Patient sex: M
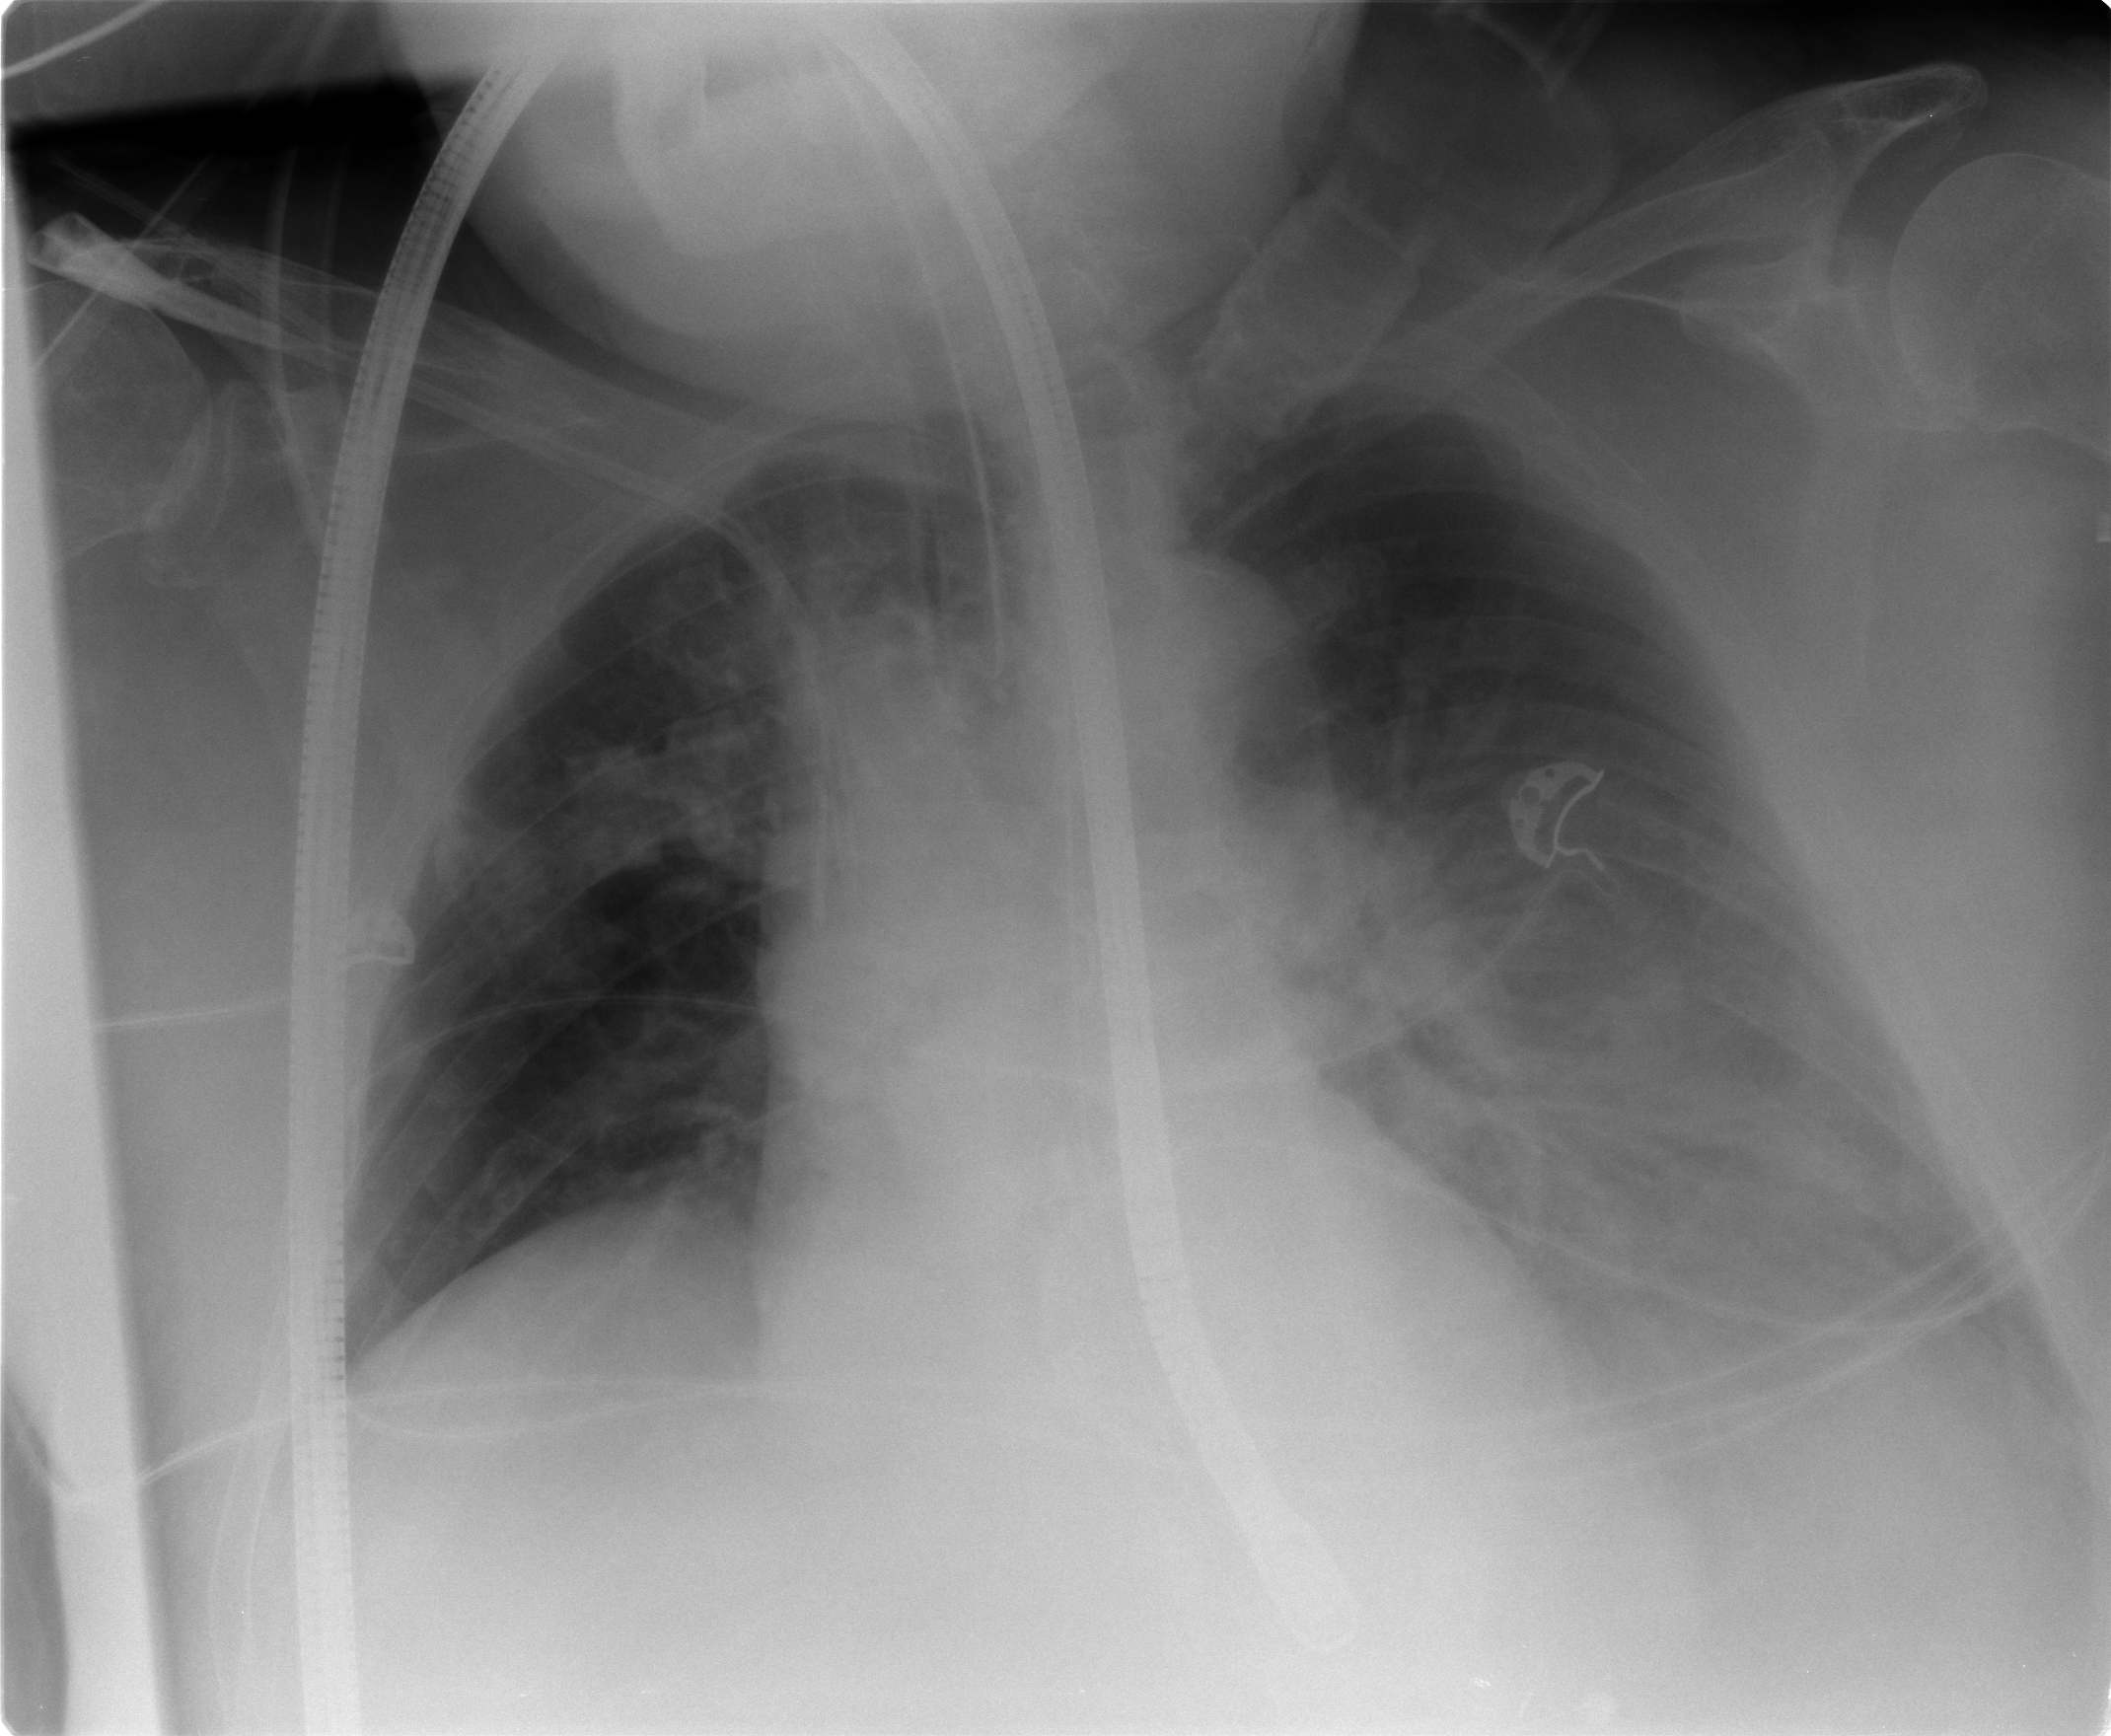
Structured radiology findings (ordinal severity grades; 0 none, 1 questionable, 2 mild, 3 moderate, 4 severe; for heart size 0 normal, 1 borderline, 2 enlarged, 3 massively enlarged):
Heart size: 0
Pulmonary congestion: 0
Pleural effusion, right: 0
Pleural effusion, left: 2
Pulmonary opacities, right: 0
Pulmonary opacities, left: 2
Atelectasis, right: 0
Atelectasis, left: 2